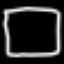
Label: square